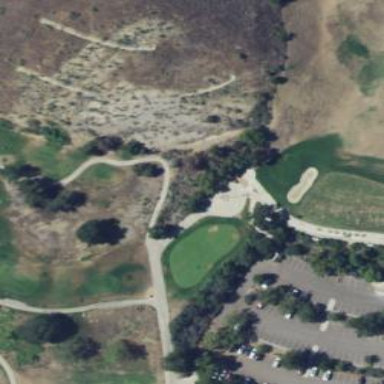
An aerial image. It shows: Path designated for golf carts.